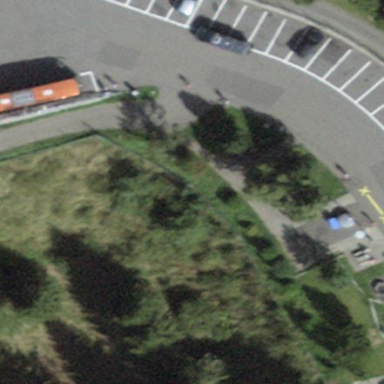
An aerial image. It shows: Rest area along the road.